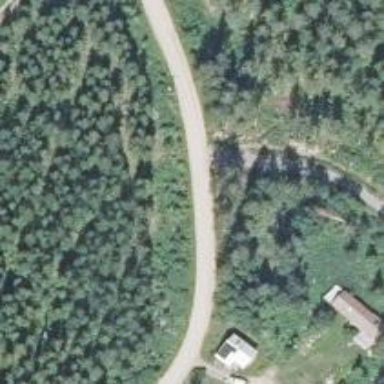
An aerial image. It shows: Unclassified road.